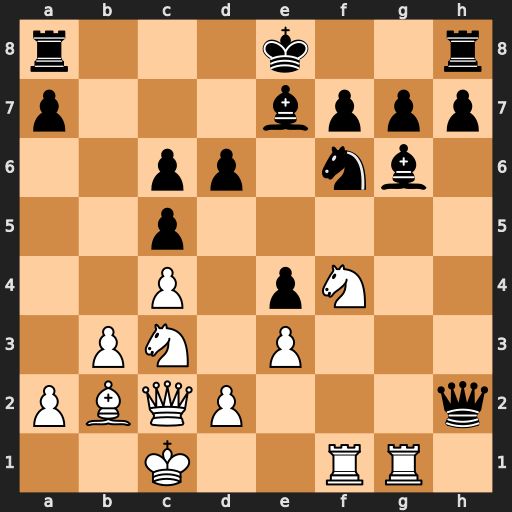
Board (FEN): r3k2r/p3bppp/2pp1nb1/2p5/2P1pN2/1PN1P3/PBQP3q/2K2RR1
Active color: w
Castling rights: kq
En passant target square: -
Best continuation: Rh1 Qg3 Rfg1